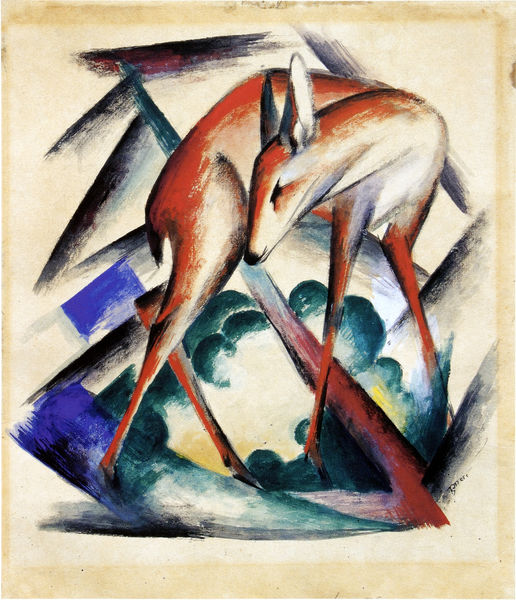
Titel: Reh (Rotes Reh)
Künstler: Franz Marc
Institution: (Privatbesitz)
Schlagwörter: baum, berg, blau, gemälde, kopf, laub, schatten, weiß, aquarell, bäume, gelb, grün, impressionismus, komposition, kubismus, landschaft, ocker, abend, bewegung, braun, bunt, grau, hell, licht, nase, ohr, orange, rücken, schwarz, skizze, türkis, zeichnung, rot, tier, wiese, wolke, beige, expressionismus, augen, lang, rahmen, stehen, tot, hals, signatur, öl, ast, erde, felder, natur, strauch, busch, büsche, schlank, boden, auge, pflanze, gebeugt, ohren, rosa, traurig, wald, reiter, rund, beine, deutschland, hufe, schwanz, farbig, bogen, studie, abstrakt, berge, farben, gebirge, gipfel, farbe, formen, lila, violett, linien, drehen, tannen, angst, wild, spitz, fein, dünn, geneigt, striche, abstraktion, abstrahiert, wei, eckig, münchen, expressionistisch, strahlen, linie, form, furcht, lauf, macke, tanne, entwurf, pinselstrich, franz, ecken, geometrisch, fuchs, hirsch, kitz, läufe, reh, rehkitz, schnauze, maul, riechen, rotbraun, mountains, braunrot, balu, drehung, dreiecke, geometrie, blauer reiter, seele, kandinsky, stummel, anmutig, abstract, grazil, blauer, münchner schule, buckel, junges, komplementärkontrast, franz marc, marc, murnau, der blaue reiter, emotion, kantig, expresionismus, splitter, mark, bambi, buscj, fanz marc, farnz marc, gefühlswelt, rotes reh, überlagerung, blaue periode, gazelle, africa, periode, strichartig, explodierendes reh, sexpressionistisch